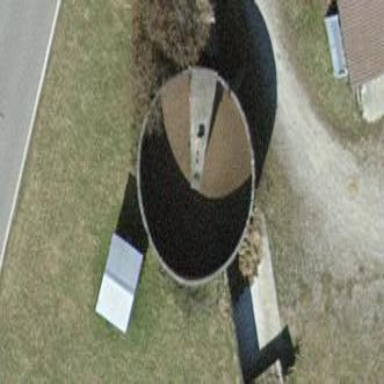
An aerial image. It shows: Building identified as silo.